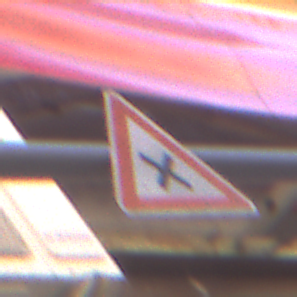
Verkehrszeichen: KreuzungOderEinmuendung
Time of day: MorningAfternoon
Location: Outdoor (Urban)
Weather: Clear
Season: NotSpecified
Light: Natural